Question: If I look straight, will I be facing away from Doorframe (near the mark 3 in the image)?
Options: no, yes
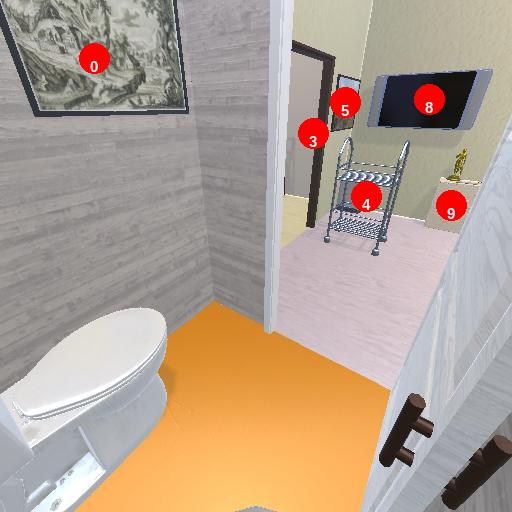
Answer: no